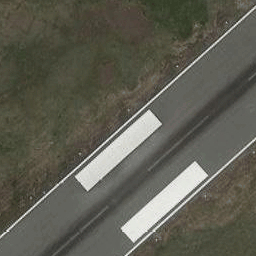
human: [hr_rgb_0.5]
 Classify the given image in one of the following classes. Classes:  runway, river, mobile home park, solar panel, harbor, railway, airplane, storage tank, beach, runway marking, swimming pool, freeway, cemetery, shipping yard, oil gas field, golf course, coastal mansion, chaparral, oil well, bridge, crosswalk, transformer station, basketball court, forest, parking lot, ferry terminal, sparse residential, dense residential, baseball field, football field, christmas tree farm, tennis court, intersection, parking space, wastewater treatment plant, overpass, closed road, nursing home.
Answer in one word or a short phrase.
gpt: runway